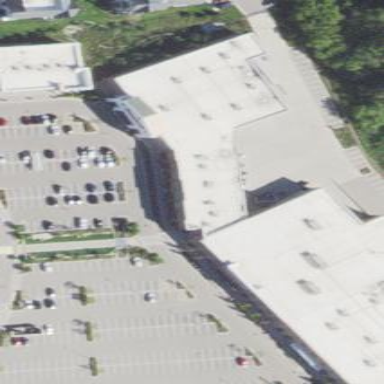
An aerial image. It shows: Building that houses clothes shop.